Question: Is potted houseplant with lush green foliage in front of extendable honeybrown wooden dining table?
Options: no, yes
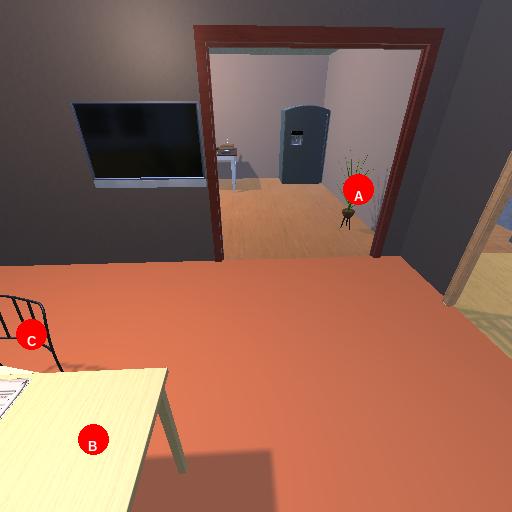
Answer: no